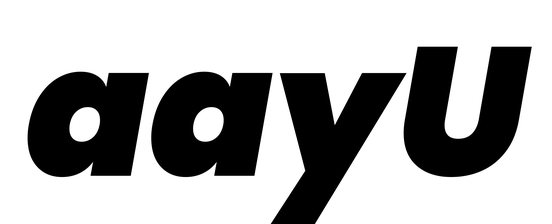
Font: Poppins-BlackItalic